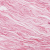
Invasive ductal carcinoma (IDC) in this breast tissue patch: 0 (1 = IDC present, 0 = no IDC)